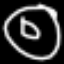
Label: donut